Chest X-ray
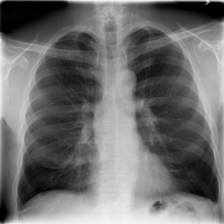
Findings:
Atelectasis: negative
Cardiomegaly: negative
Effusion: negative
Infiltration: negative
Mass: negative
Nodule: negative
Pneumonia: negative
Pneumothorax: negative
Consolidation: negative
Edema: negative
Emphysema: negative
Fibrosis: negative
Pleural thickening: negative
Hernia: negative